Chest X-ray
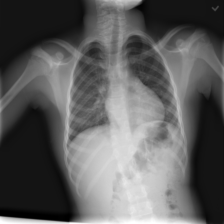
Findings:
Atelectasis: negative
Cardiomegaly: negative
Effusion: negative
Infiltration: negative
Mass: negative
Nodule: negative
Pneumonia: negative
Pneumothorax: negative
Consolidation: negative
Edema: negative
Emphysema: negative
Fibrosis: negative
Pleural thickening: negative
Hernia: negative